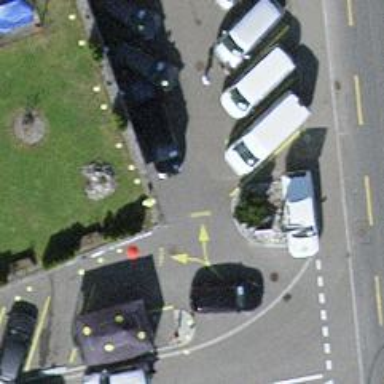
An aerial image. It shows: Charging station.